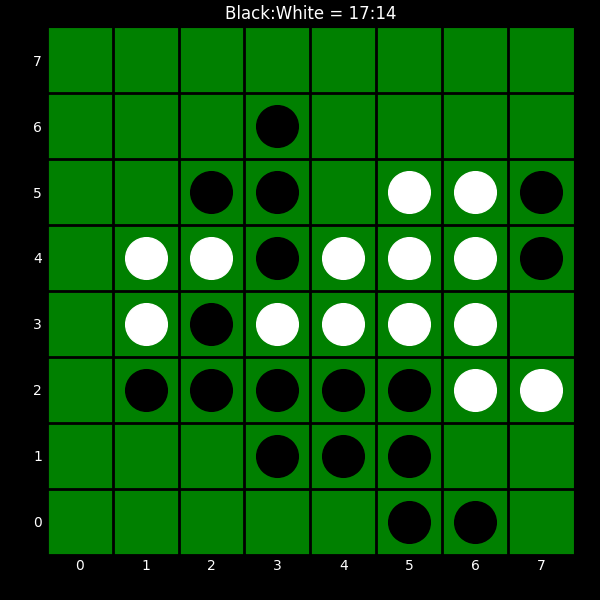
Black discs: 17
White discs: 14